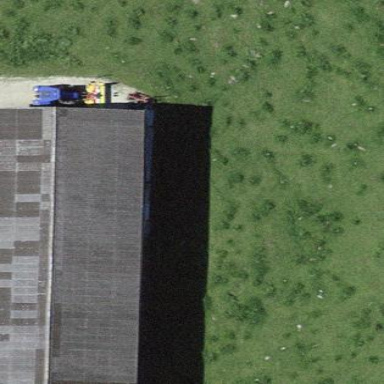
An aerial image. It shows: Shed building.